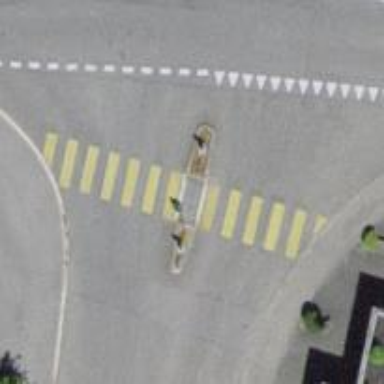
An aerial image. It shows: Uncontrolled zebra crossing with central island.